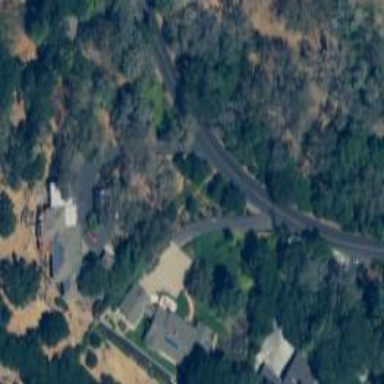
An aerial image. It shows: Driveway leading to service road.